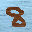
Label: 8